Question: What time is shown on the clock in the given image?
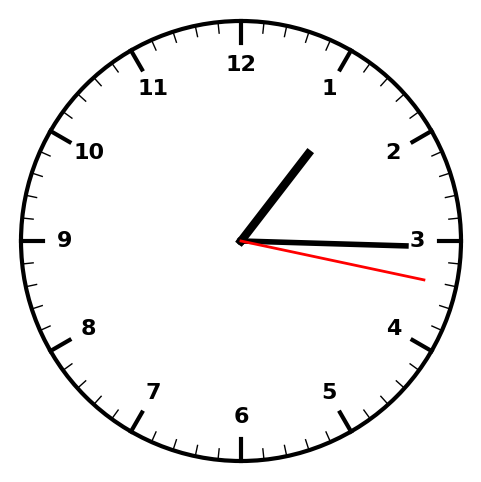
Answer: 01:15:17